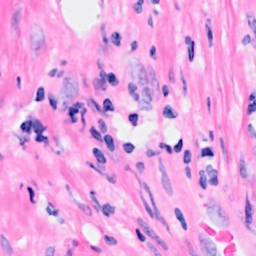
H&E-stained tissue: Breast